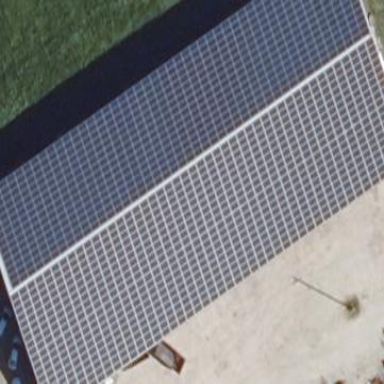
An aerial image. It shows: Small solar photovoltaic panel generator at farm auxiliary building.